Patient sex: M
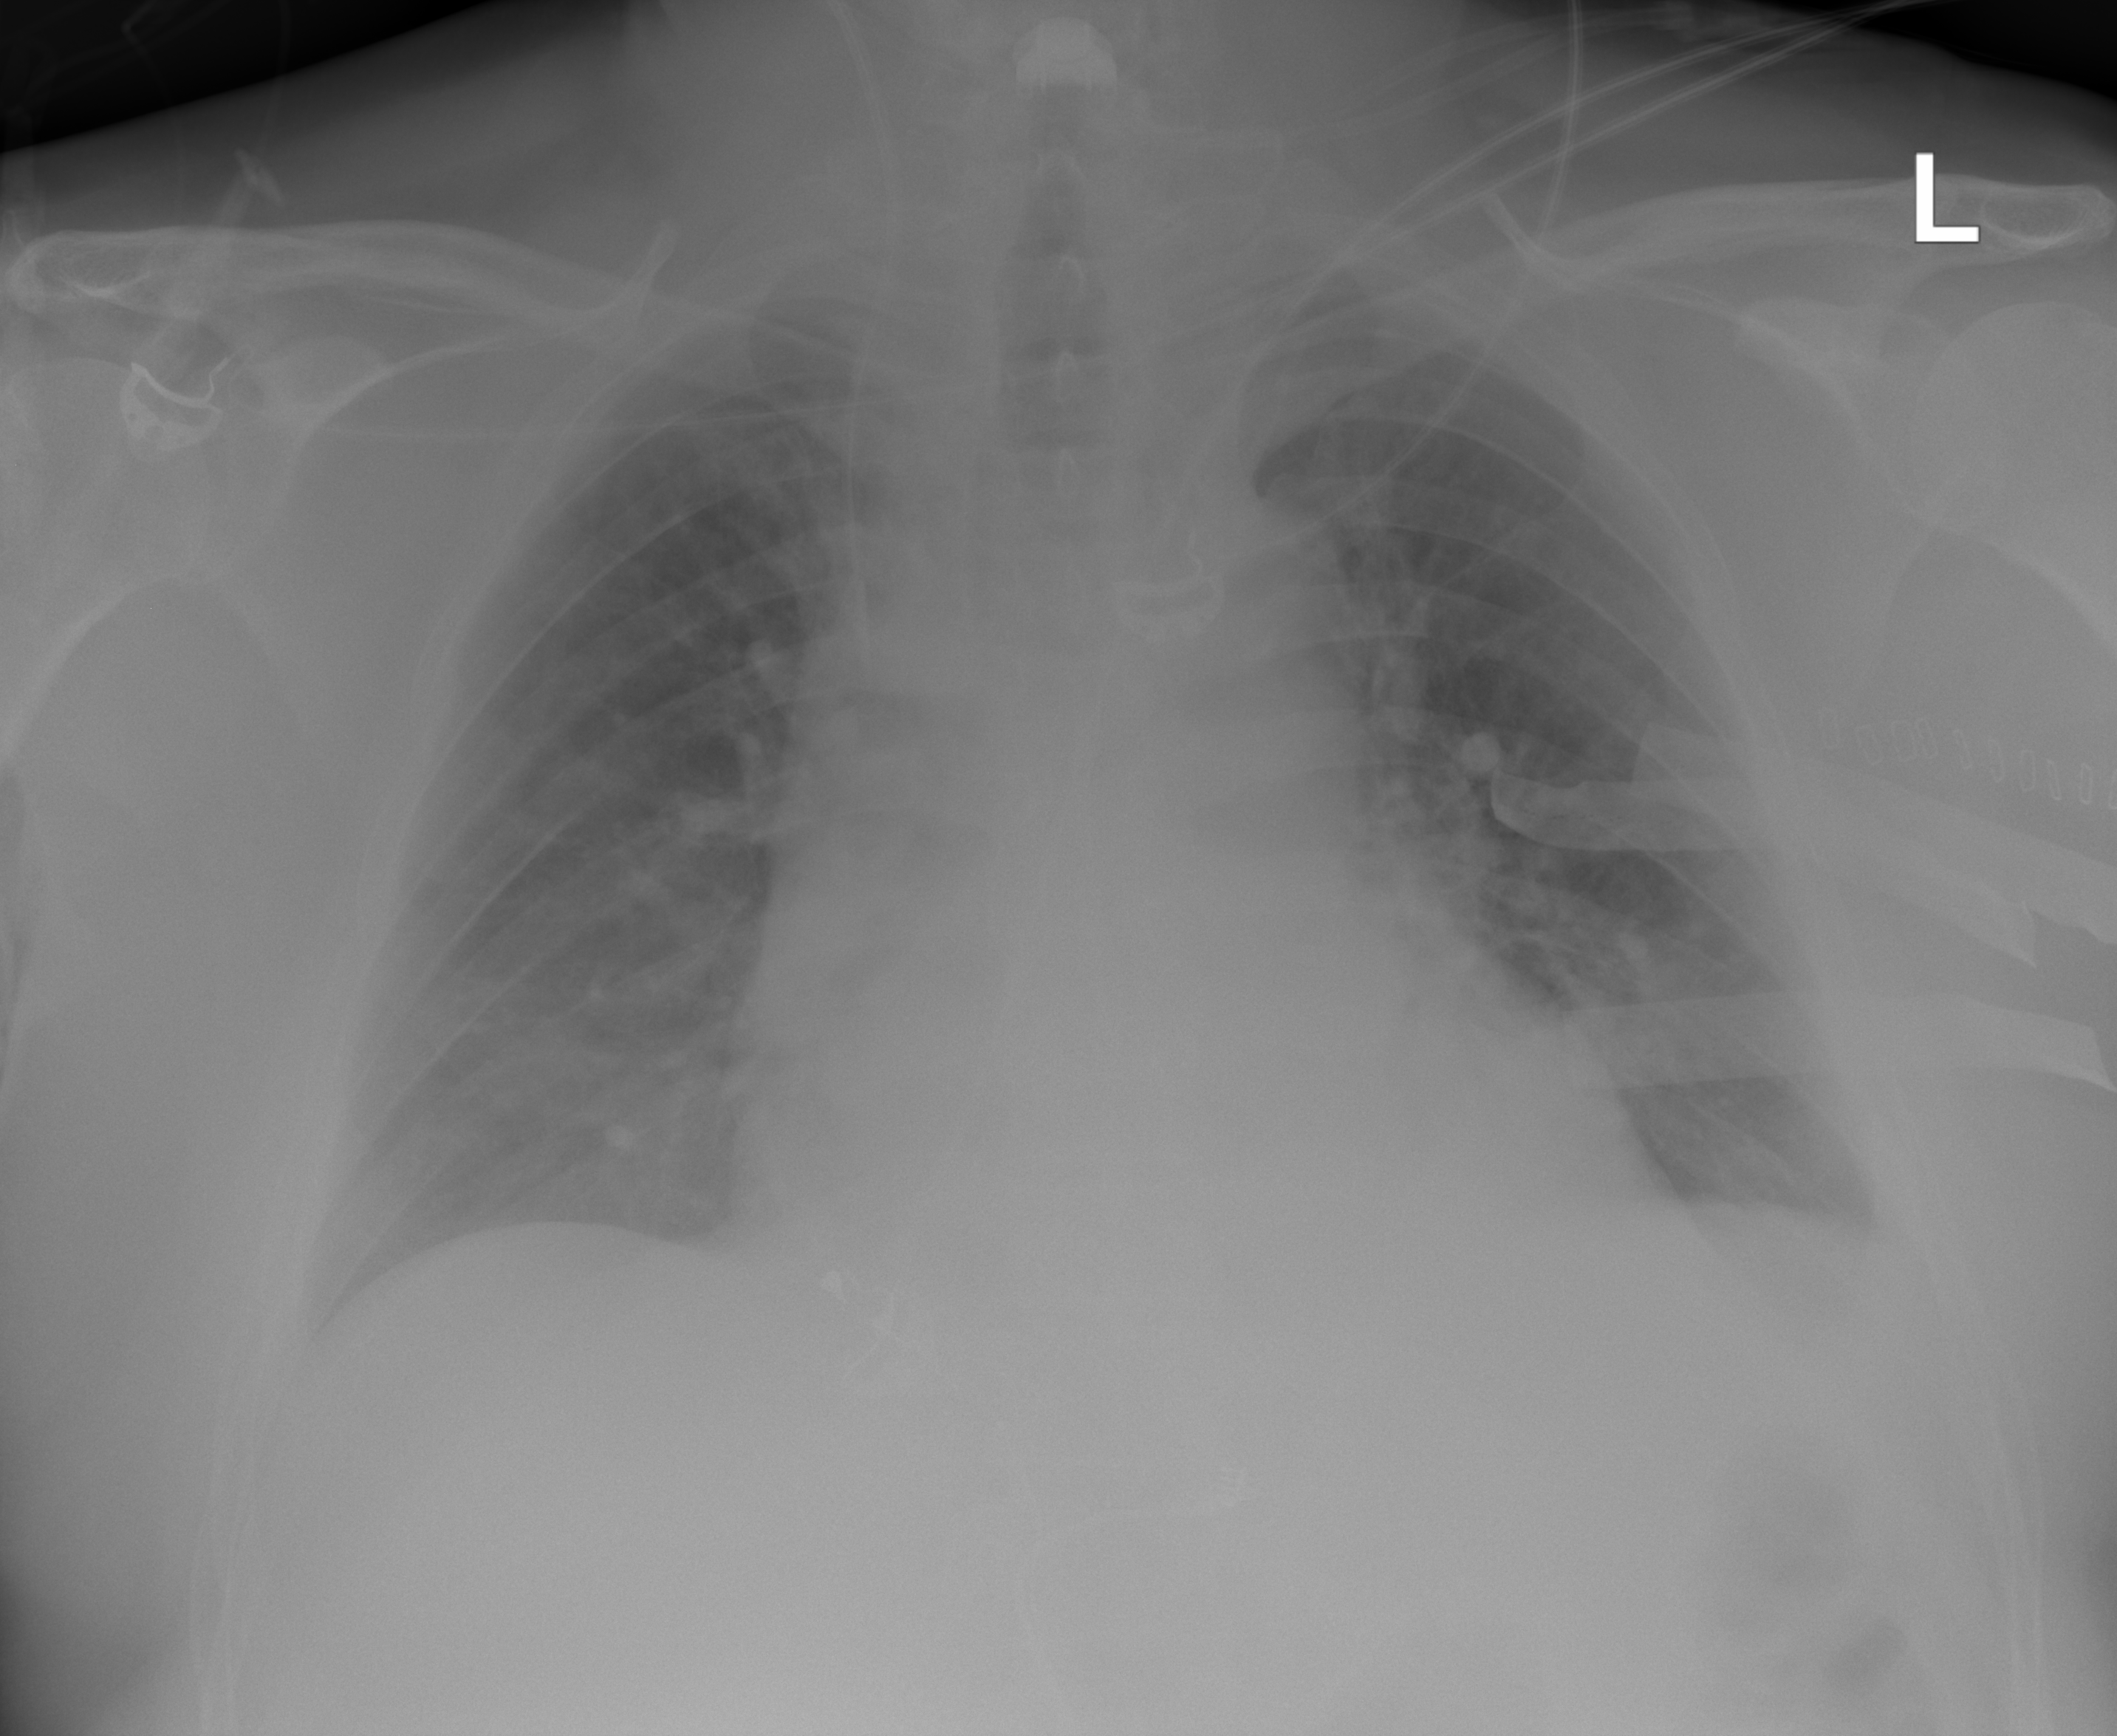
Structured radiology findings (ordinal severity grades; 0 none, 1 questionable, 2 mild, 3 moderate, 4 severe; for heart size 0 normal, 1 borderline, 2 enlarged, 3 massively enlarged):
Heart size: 2
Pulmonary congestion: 2
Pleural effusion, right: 0
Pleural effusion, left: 0
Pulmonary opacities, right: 2
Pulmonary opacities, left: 2
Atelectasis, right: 0
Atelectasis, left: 0